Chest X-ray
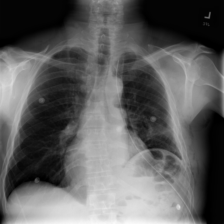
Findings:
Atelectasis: positive
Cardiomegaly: negative
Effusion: negative
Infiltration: negative
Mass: negative
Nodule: negative
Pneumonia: negative
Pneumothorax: negative
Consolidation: negative
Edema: negative
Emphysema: positive
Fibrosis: negative
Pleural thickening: negative
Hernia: negative